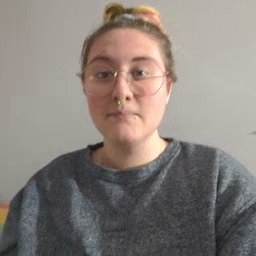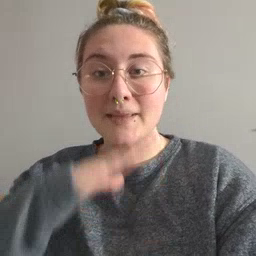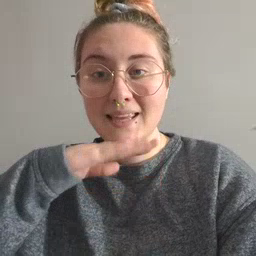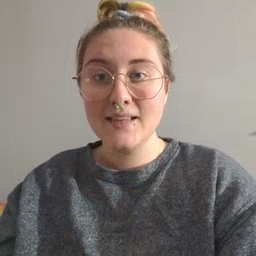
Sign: pig